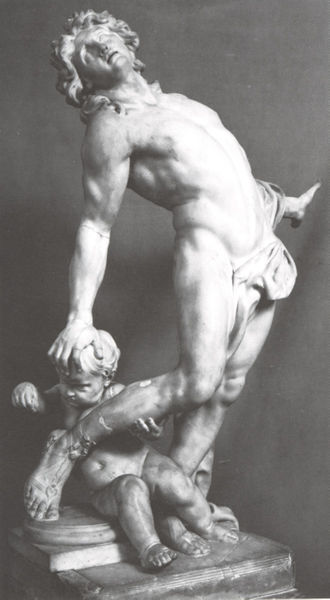
Titel: Sterbender Achill
Künstler: Christopher Veyrier
Schlagwörter: akt, gott, hand, himmel, kopf, mann, nackt, brust, marmor, stützen, arm, sockel, stein, kind, locken, putte, skulptur, statue, beine, bein, sandalen, podest, aufstützen, fallen, spiel, knabe, lendentuch, jüngling, muskel, schmerzen, demut, dornauszieher, sützen, errfurcht